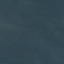
Label: SeaLake